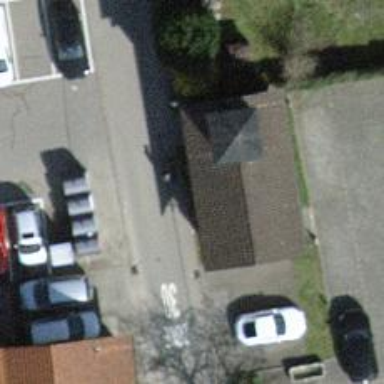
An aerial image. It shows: Post box.